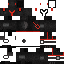
A female skeleton skin with dark skin, wearing brown bald dressed in a red hoodie and red pants, featuring a closed mouth.